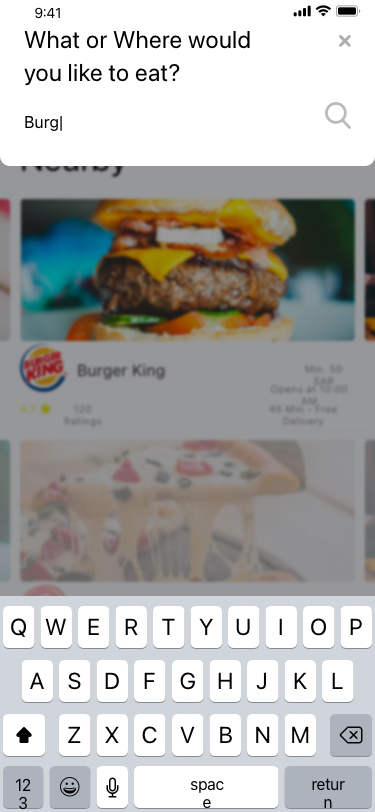
Text in this UI design:
Opens at 10:00 AM
Min. 50 SAR
45 Min - Free Delivery
120 Ratings
4.7
Burger King
Closed Now
Min. 50 SAR
45 Min - Free Delivery
120 Ratings
4.7
Pizza Hut
Nearby
56 Restaurants
Al Hareeg
Delivering to
Burg|
What or Where would
you like to eat?